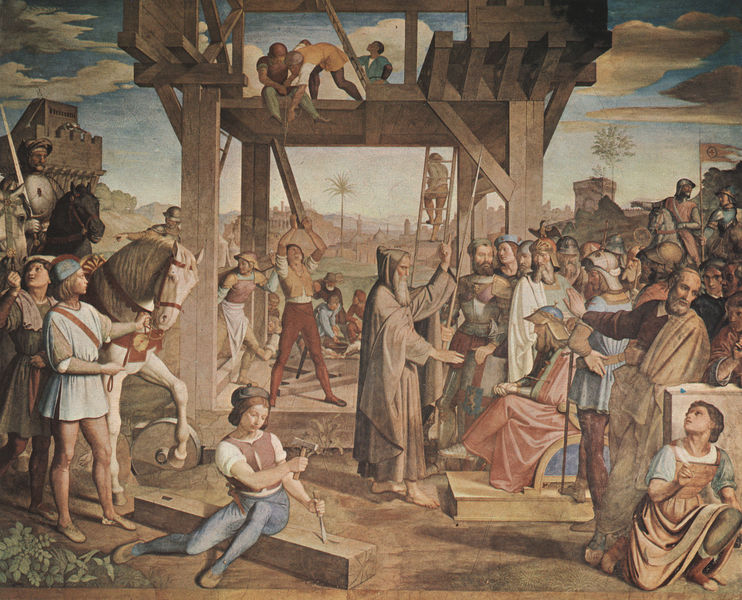
Titel: Preparativi per l'assalto a Gerusalemme, Vorbereitungen für den Überfall auf Jerusalem
Künstler: Friedrich Overbeck
Standort: Roma
Institution: Casa Massimo
Schlagwörter: baum, berg, blau, gemälde, himmel, mann, umhang, wolken, bäume, frauen, grün, landschaft, menschen, sitzen, stadt, braun, frau, holz, kleid, männer, pastell, szene, dach, gebäude, haus, rot, tier, tiere, wolke, malerei, menge, bart, hose, blass, hinrichtung, mensch, gesten, horizont, häuser, hügel, kirche, gewand, kutte, mantel, gewänder, kind, pflanzen, arbeit, pferd, pferde, reiter, turm, mähne, rappe, reiten, zügel, schürze, fahnen, italien, buben, fahne, flagge, hosen, jungen, arbeiten, dorf, arbeiter, rad, romantik, leiter, schlacht, kaiser, könig, soldaten, thron, mimik, balken, palme, stufen, bretter, steinmetz, junge, nagel, nägel, nazarener, gerüst, burg, türme, schwerter, uniform, knien, soldat, volk, leinwand, dachstuhl, gestik, herrscher, menschenmenge, ritter, rüstung, schimmel, besuch, helme, harnisch, handwerk, handwerker, schreiner, werkstatt, hammer, hämmern, zimmermann, ross, leid, mittelalter, historienmalerei, priester, mönch, fachwerk, palmen, gedeckte farben, fresko, geselle, deutsche romantik, rösser, bau, joseph, bauen, baustelle, anstrengend, architekt, tempelbau, bauherr, bauhütte, arche noah, hausbau, aufpasser, meissel, cornelius, gewusel, beitel, knappe, belagerung, meisel, arbiter, zimmerleute, vorarbeiter, gehilfe, 19. jahrhundert, belagereung, tempelnai, architelt